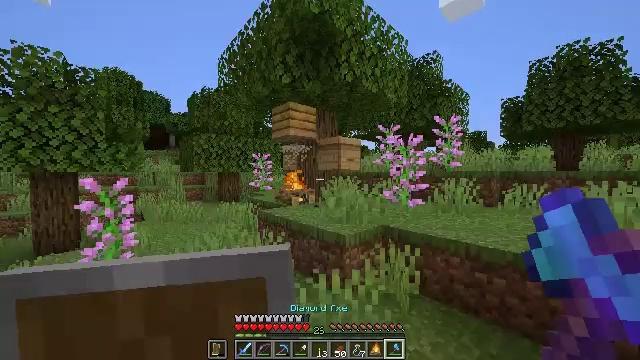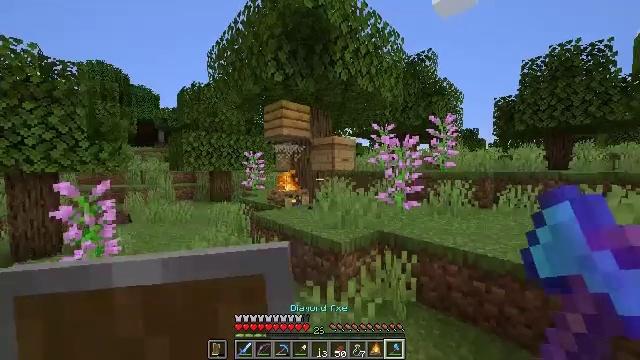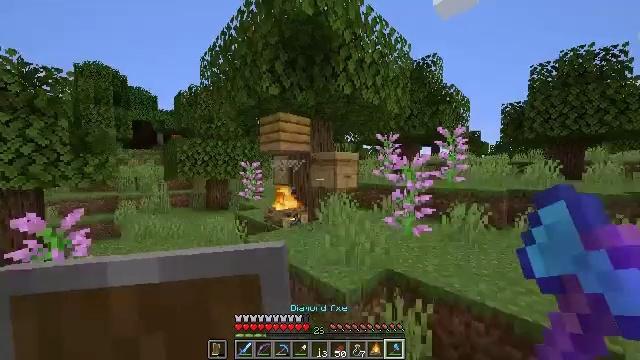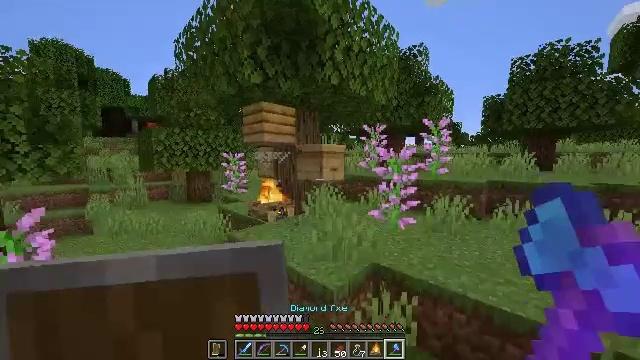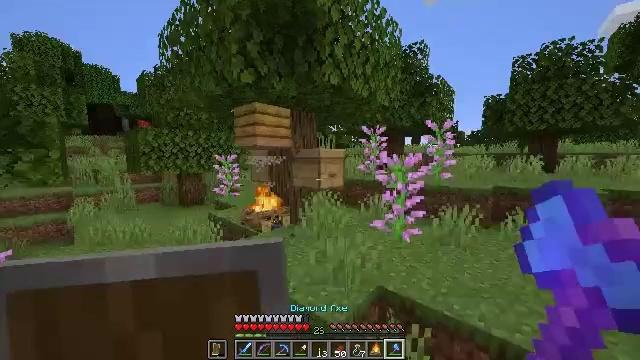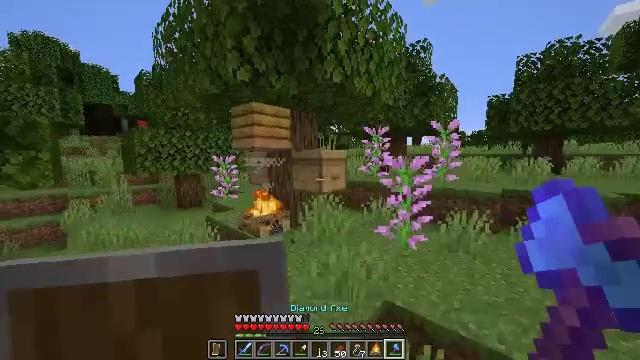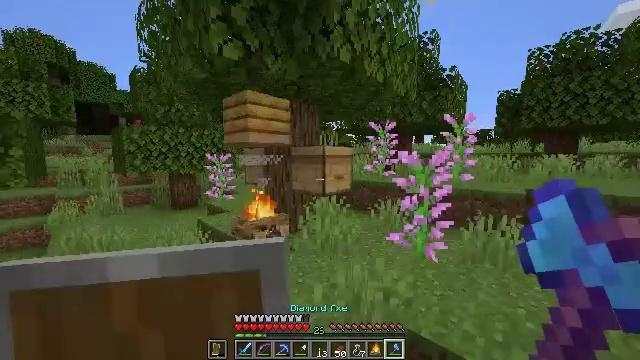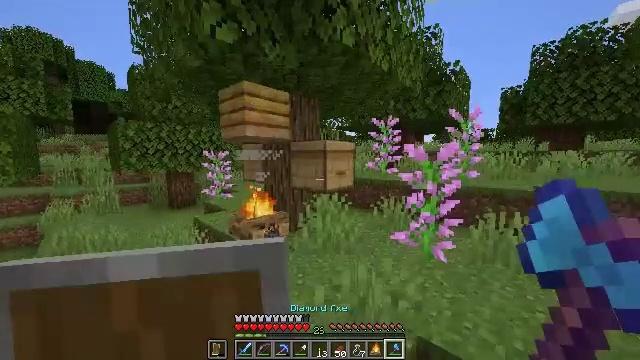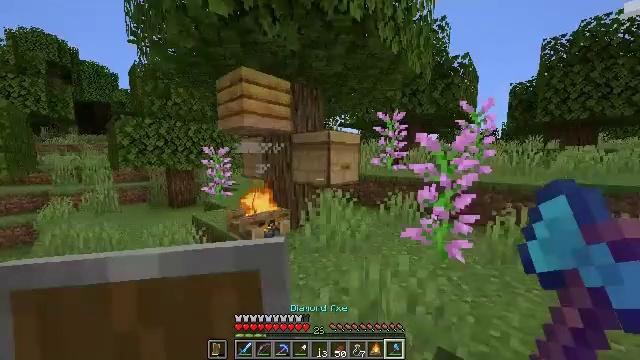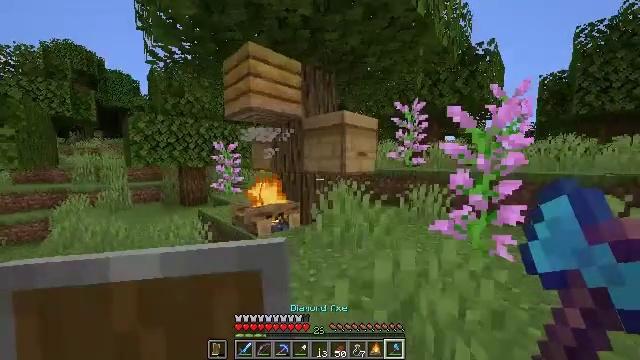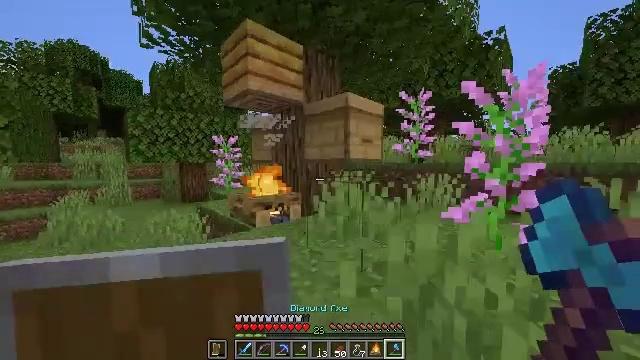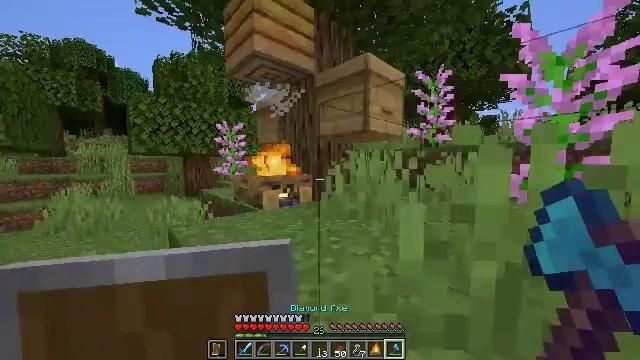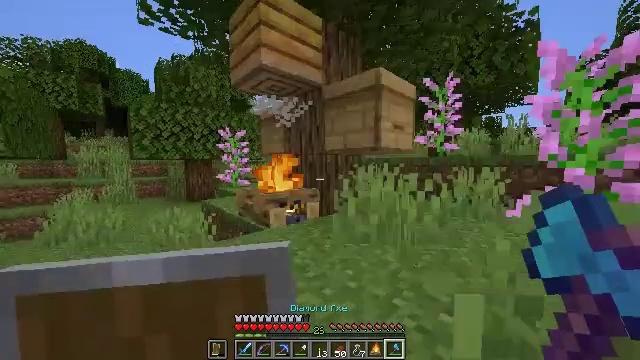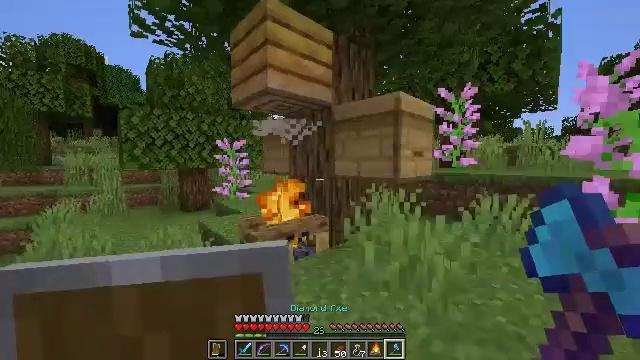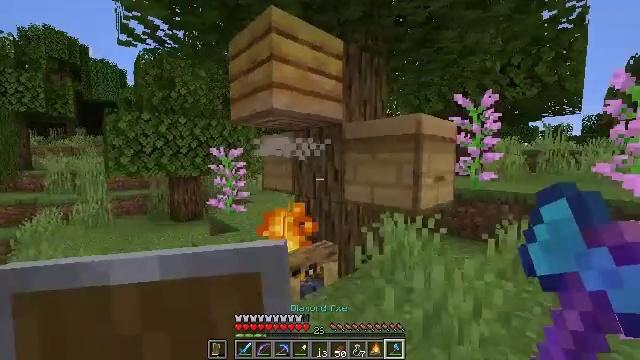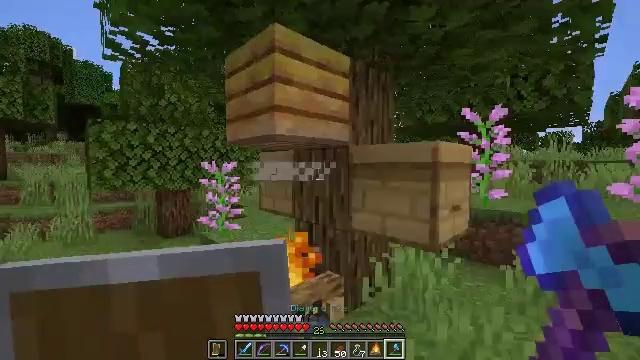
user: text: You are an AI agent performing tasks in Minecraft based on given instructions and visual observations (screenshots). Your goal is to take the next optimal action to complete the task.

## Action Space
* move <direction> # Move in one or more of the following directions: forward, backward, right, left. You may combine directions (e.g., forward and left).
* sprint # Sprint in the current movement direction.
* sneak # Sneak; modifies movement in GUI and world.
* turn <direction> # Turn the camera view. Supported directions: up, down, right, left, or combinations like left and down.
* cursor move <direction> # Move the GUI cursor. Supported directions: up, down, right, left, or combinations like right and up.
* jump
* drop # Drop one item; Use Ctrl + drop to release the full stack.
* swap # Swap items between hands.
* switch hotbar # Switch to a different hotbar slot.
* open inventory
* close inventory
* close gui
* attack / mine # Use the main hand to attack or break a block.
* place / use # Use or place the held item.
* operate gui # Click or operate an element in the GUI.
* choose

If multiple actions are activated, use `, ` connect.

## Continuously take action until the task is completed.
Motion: motion action
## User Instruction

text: Hit the beehive to retrieve it.
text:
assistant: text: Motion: move forward, turn right and down, jump
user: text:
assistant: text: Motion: move forward
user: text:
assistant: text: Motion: move forward, turn right and down
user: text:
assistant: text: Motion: move forward, turn right
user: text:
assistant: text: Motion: move forward
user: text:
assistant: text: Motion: move forward
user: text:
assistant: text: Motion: move forward
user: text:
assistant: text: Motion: move forward
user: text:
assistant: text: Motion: move forward, turn left and up
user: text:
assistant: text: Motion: move forward
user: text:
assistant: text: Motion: move forward, turn left, jump
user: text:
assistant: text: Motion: move forward, jump
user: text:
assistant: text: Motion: move forward, jump
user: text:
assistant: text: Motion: move forward, jump
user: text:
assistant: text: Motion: move forward, turn right and up
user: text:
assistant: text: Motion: move forward, turn right and up
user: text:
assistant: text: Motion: move forward, turn right
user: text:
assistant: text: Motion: move forward, turn right and down
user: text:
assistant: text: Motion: move forward, turn left and down
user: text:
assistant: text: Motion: move forward, turn right
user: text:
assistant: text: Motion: turn right
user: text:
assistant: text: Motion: move left, turn left and down
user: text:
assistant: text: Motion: move forward and move left, turn left and down
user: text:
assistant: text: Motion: move forward and move left, turn down
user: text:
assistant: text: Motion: move forward and move left, turn right
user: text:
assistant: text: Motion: move forward, turn right and up
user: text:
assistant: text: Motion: move forward
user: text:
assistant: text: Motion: move forward, turn right and up
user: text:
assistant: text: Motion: move forward, turn right and up
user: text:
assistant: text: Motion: move forward and move left, turn right and up